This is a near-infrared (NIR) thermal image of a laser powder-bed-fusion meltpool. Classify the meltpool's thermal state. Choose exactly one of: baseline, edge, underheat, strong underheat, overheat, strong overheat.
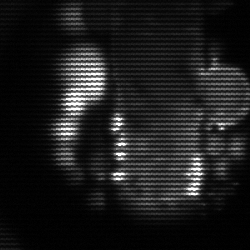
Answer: strong underheat